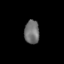
Tissue: skin
Cell type: Epithelial cells
Senescence score: 0.2118
Nuclear area (px): 346
Mean DAPI intensity: 112.46